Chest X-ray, PA view. Patient: 63 years old, sex F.
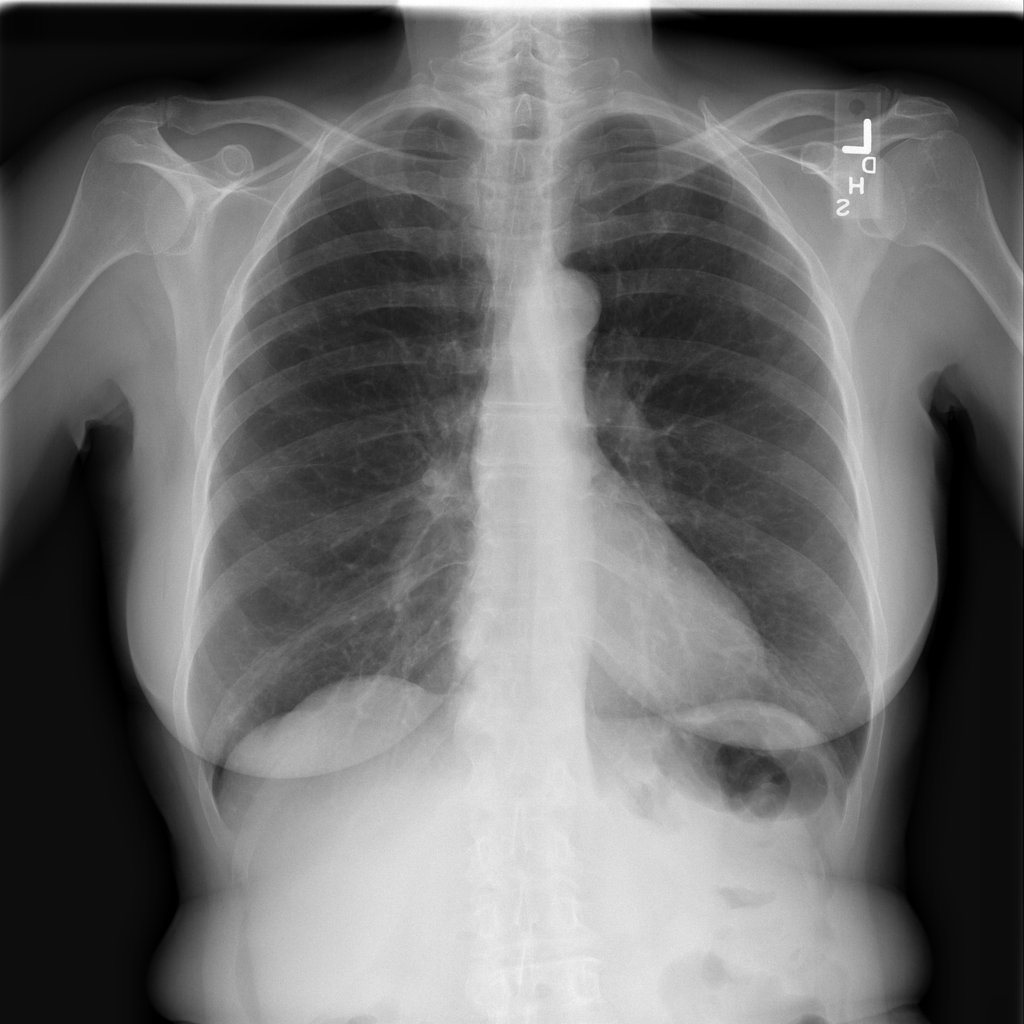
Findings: No Finding